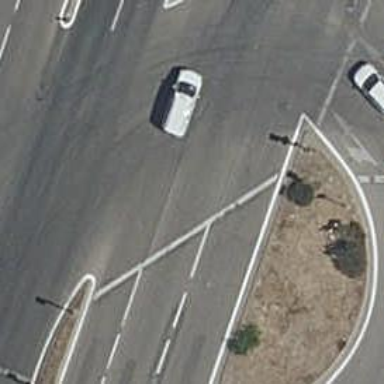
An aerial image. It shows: Road with traffic signals.